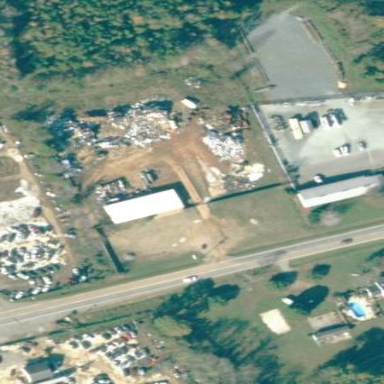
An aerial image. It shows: Industrial area designated as scrap yard for recycling scrap metal.